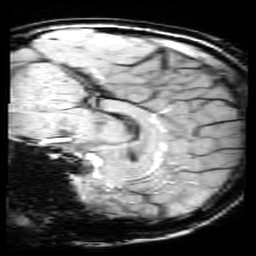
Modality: SWI
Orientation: sagittal
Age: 11
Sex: male
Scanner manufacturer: siemens
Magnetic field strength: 3 T
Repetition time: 0.027 s
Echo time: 0.02 s